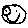
Label: smiley face